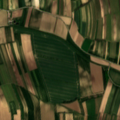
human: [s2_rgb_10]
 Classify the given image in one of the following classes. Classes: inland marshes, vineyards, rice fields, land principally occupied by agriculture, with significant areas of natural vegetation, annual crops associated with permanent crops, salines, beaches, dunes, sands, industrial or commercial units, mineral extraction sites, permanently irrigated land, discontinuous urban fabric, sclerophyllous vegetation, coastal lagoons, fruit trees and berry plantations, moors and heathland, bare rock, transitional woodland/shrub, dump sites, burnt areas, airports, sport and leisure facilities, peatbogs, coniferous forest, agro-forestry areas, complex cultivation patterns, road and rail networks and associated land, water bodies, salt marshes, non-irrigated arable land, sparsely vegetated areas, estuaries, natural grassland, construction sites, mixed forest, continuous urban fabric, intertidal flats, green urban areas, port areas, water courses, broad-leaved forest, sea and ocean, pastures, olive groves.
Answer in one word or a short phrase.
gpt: non-irrigated arable land, vineyards, complex cultivation patterns